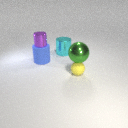
large blue rubber cylinder to the left of large cyan metal cylinder